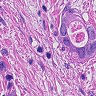
Metastatic tissue present: yes